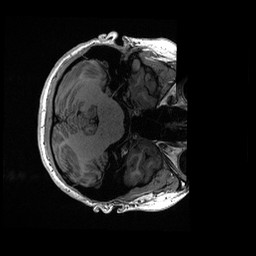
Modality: T1w
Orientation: axial
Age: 17
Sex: female
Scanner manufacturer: ge
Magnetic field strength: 3 T
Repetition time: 0.006952 s
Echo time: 0.00292 s